Question: I am trying to make a circular button with a transparent background and a colored border. How can I do this?
I've attached a screenshot of one of my iOS apps that shows what I'm wanting.

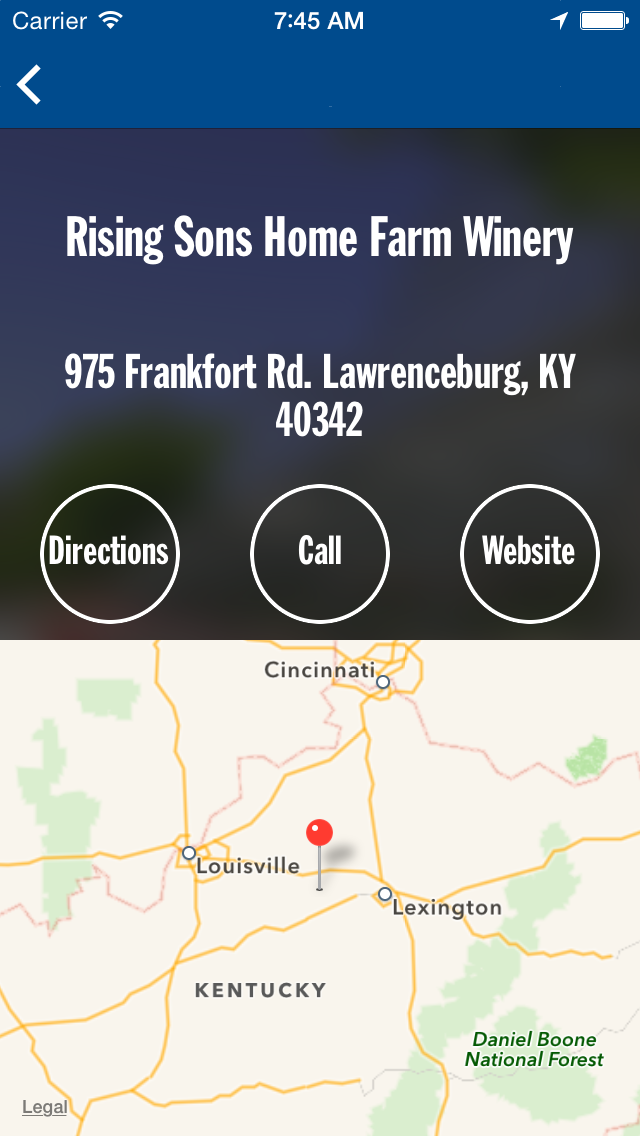
Answer: For your button use this
'''
<Button
android:id="@+id/yourbuttonname"
android:text="Button"
android:textColor="#FFFFFF"
android:textSize="30sp"
android:layout_width="100dp"
android:layout_height="100dp"
android:background="@drawable/buttonshape"
/>
'''
And create a buttonshape.xml file like this
'''
<?xml version="1.0" encoding="utf-8"?>
<shape xmlns:android="http://schemas.android.com/apk/res/android" android:shape="rectangle" >
<corners
android:topLeftRadius="100dp"
android:topRightRadius="100dp"
android:bottomLeftRadius="100dp"
android:bottomRightRadius="100dp"
/>
<solid
android:color="#"
/>
<padding
android:left="0dp"
android:top="0dp"
android:right="0dp"
android:bottom="0dp"
/>
<size
android:width="100dp"
android:height="100dp"
/>
<stroke
android:width="3dp"
android:color="#878787"
/>
</shape>
'''
Just adjust the values of colors and the text you want.Enjoy!!